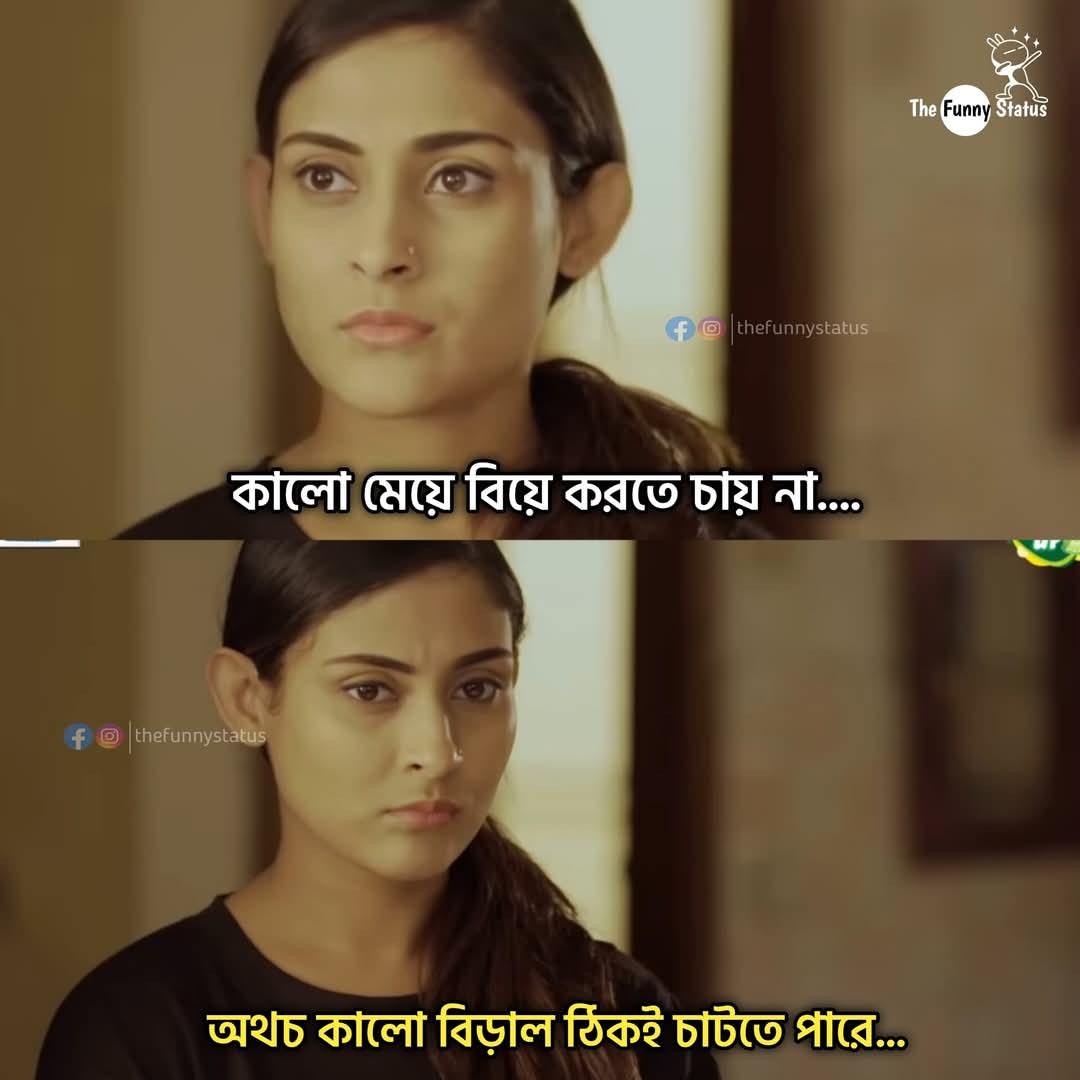
Text: কালো মেয়ে বিয়ে করতে চায় না....
অথচ কালো বিড়াল ঠিকই চাটতে পারে...
Label: Hate
Hate category: Personal Offence
Targeted group: Society